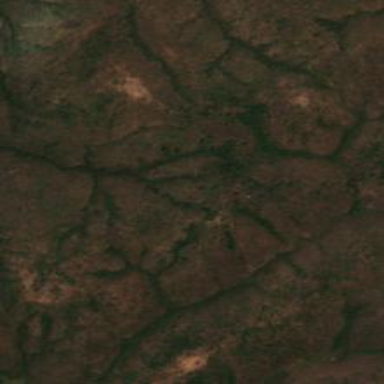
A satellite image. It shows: Forest area.